Interaction volume radius: 10 \u00c5
Interaction volume height: 25 \u00c5
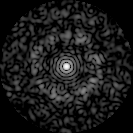
Disorder parameter: 0.8167